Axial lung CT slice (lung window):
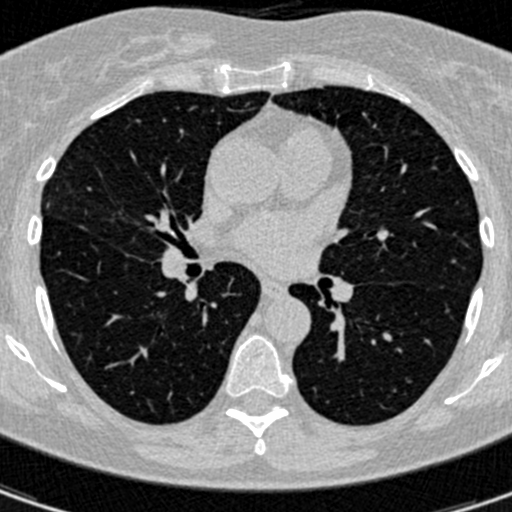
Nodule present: no